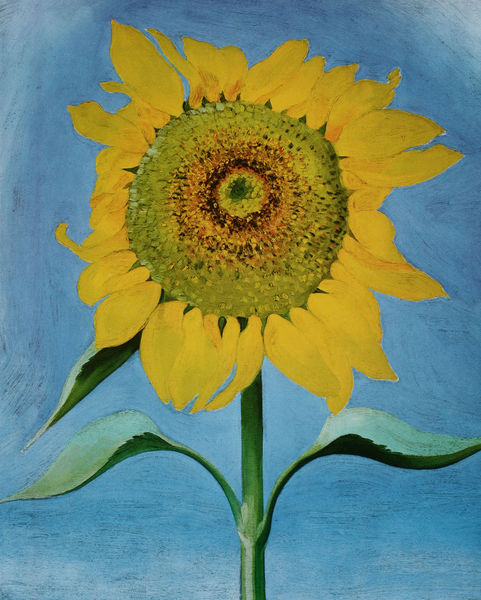
Titel: Sunflower for Maggie, Sunflower, New Mexico I
Künstler: Georgia O'Keeffe
Schlagwörter: blau, blätter, himmel, gelb, grün, blume, braun, hell, hintergrund, licht, weiss, blüte, blüten, rot, malerei, öl, natur, wind, sonne, pflanze, stilleben, stillleben, vase, komplementär, studie, moderne, modern, o´keefe, halm, wasserfarbe, naiv, van gogh, detail, blütenblätter, stiel, kerne, stempel, tempera, plakativ, sonnenblume, da vinci, kern, körner, samen, georgia o'eeffe, giorgia, blow-up, nachaufnahme, pflanzenstiel, eine blumendarstellung